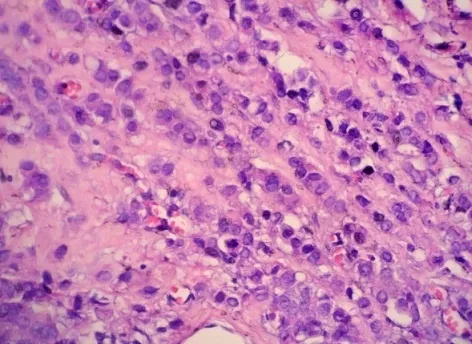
Linear or single-cell file ("Indian-file") pattern of infiltration is characteristic of lobular carcinoma (HEx40).
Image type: pathology (h&e)